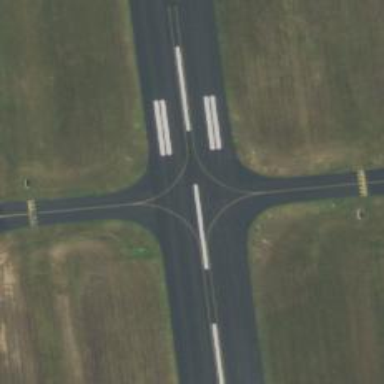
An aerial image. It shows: View of taxiway at the airport.